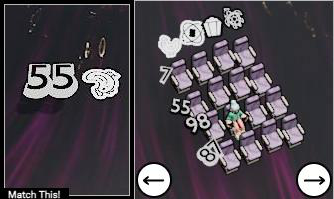
Task: seats
Answer: no